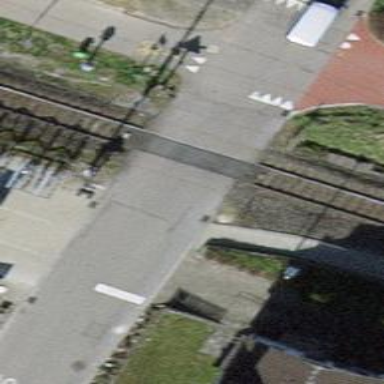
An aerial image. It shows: Level crossing at the railway with full barrier.